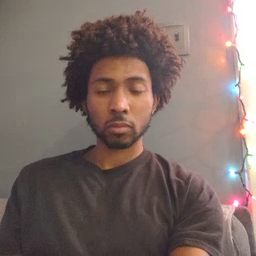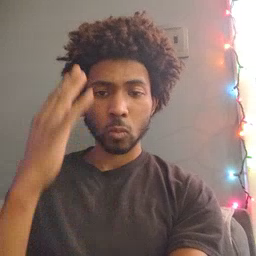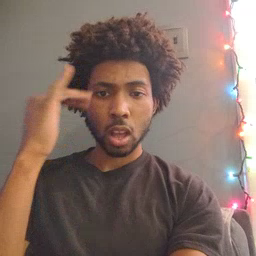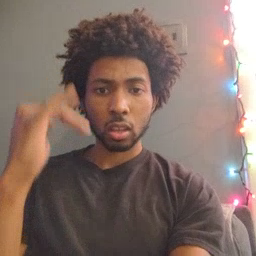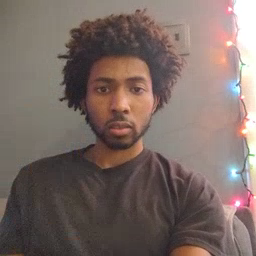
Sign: why